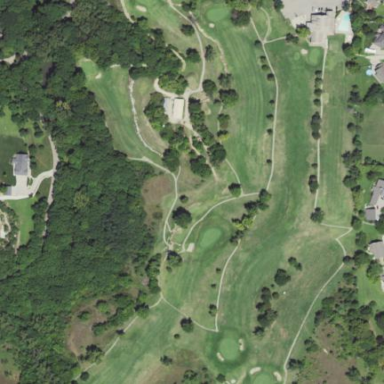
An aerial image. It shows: Golf course.